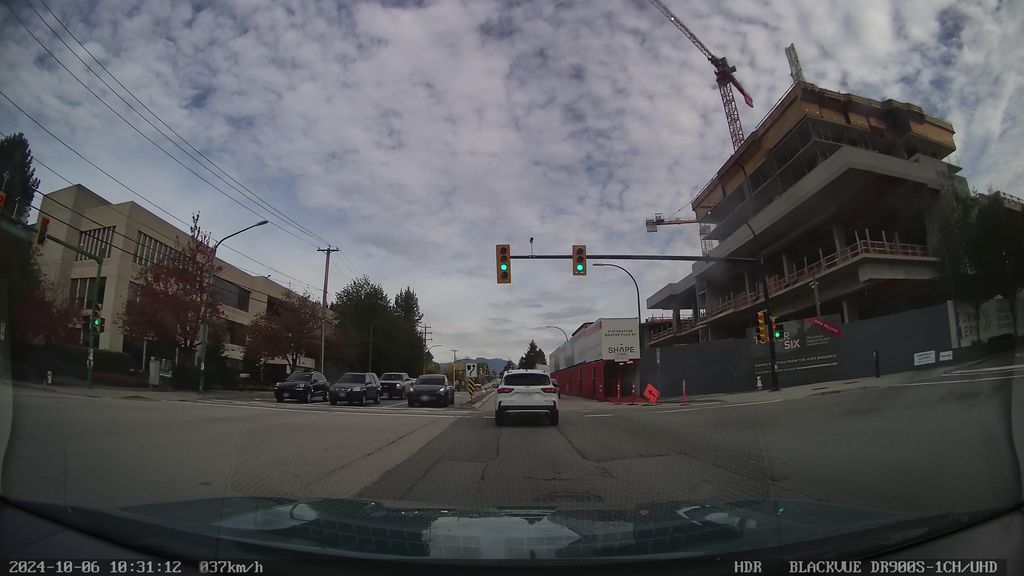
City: vancouver